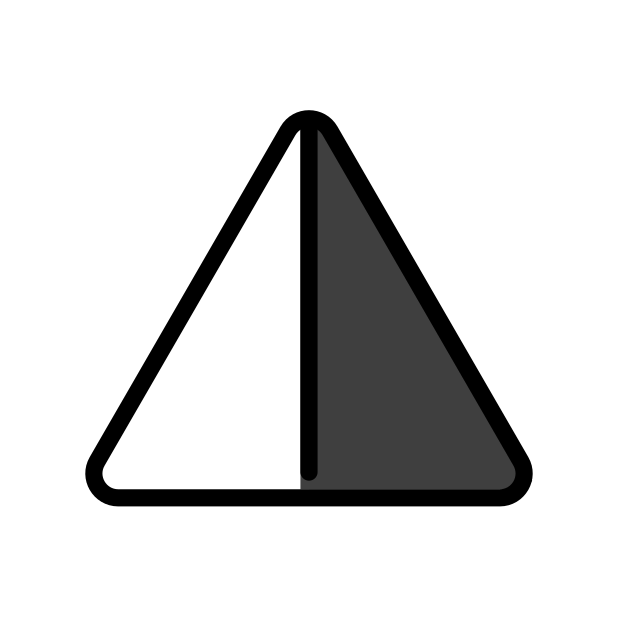
up-pointing triangle with right half black